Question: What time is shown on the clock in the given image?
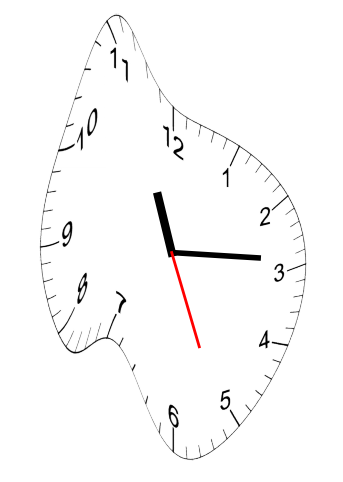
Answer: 11:14:26